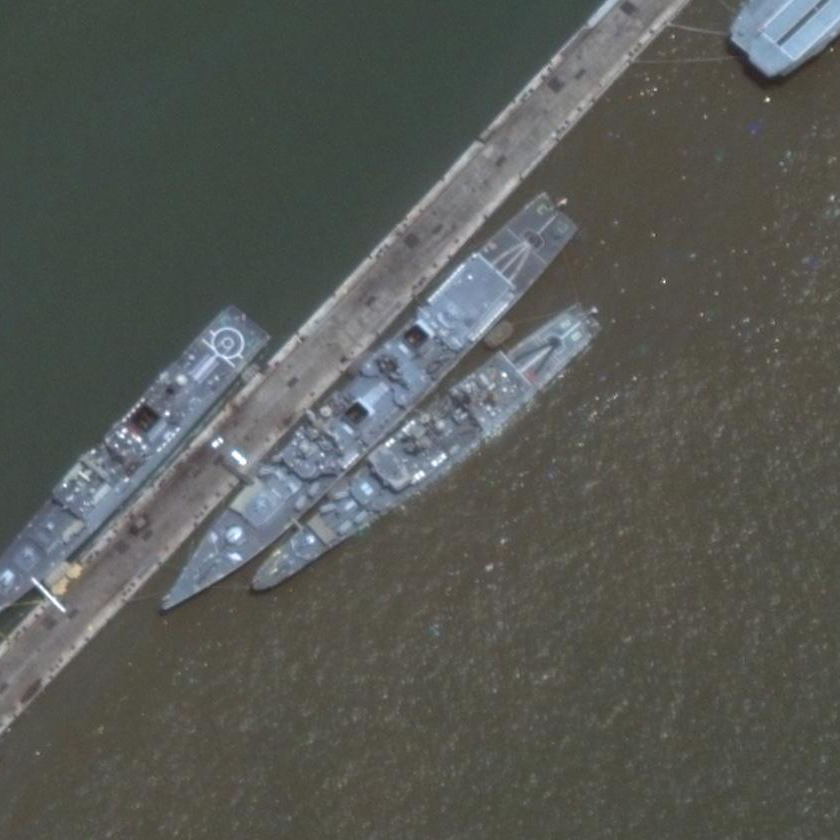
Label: cruiser